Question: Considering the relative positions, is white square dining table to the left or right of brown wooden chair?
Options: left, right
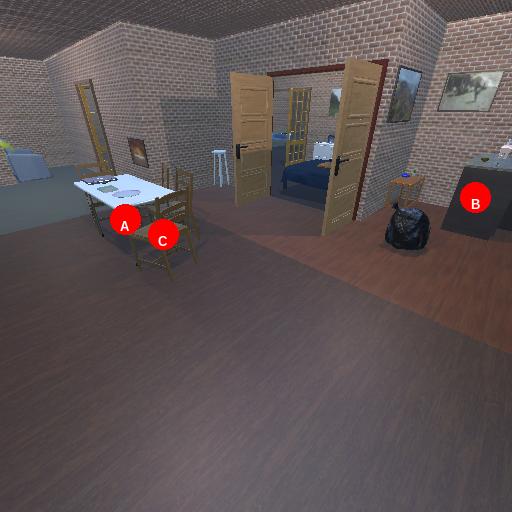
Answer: left